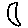
Label: moon